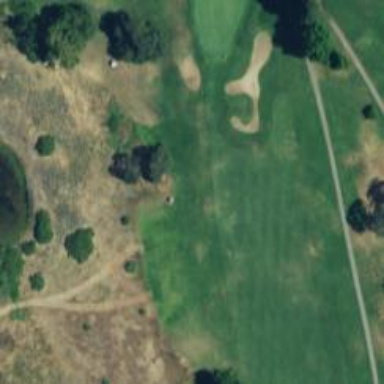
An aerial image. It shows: Golf hole.